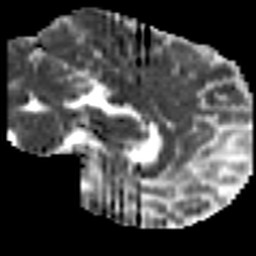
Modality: MD
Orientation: sagittal
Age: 23
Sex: male
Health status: healthy
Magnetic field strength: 3 T
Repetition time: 8.4 s
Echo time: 0.0926 s